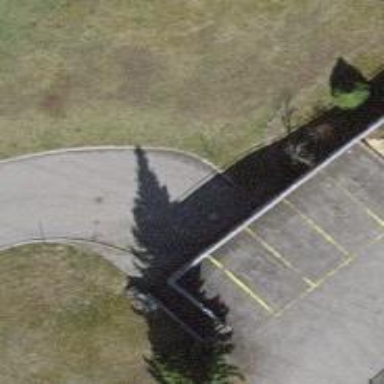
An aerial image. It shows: Parking entrance.